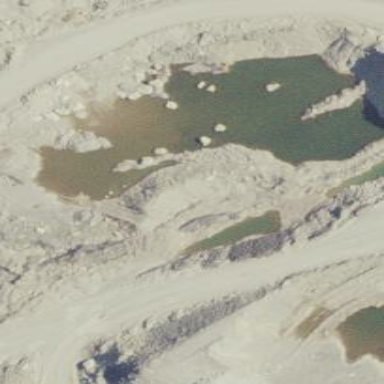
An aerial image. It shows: Tailings pond serving as water reservoir.